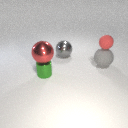
large gray rubber sphere behind small green metal cylinder